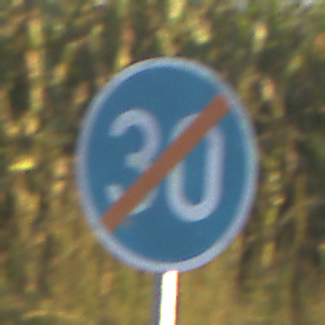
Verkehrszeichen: EndeMindestgeschwindigkeit
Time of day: SunriseSunset
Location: Outdoor (RoadRail)
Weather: Clear
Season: NotSpecified
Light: Natural